Aerial crown-view tile of a tropical tree (Barro Colorado Island, Panama), acquired 20250616:
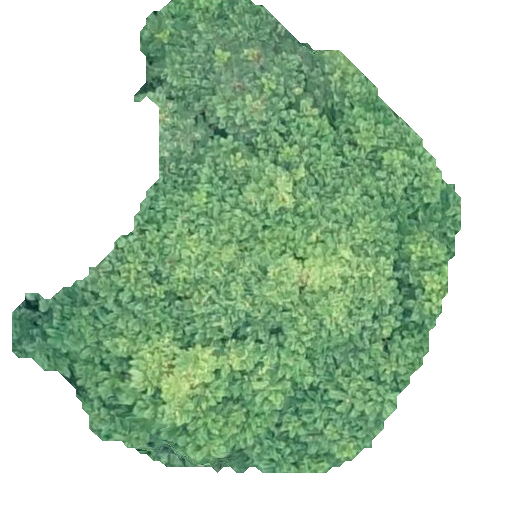
Species: Jacaranda copaia
GBIF accepted scientific name: Jacaranda copaia
Crown area: 197.613 m²